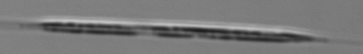
Label: Rhizosolenia